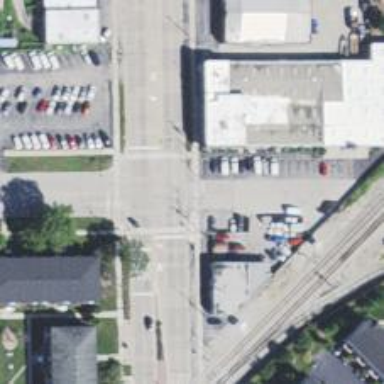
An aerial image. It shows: Crossing road.